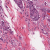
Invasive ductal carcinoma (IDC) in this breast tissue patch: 1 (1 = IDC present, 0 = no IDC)